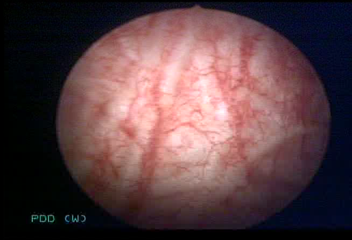
Modality: WLC
Class: Normal mucosa
Bladder cancer association: No